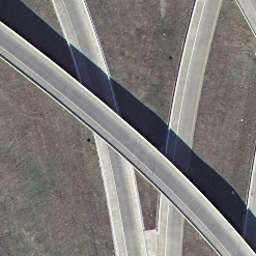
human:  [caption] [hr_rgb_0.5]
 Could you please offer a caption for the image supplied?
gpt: A narrow road go across another roads diagonally with some cars on the roads .

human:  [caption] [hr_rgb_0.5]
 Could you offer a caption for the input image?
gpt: An overpass with a narrow road go across another roads diagonally with some cars on the roads .

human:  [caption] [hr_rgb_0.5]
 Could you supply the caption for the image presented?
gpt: A narrow overpass go across the roads diagonally .

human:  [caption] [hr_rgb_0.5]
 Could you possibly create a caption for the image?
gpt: An overpass with a narrow road go across another roads diagonally with some plants surounded the roads .

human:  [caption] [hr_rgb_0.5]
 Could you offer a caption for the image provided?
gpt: A narrow road go across another roads with lawn surrounded .